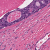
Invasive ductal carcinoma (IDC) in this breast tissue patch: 0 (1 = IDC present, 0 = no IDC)